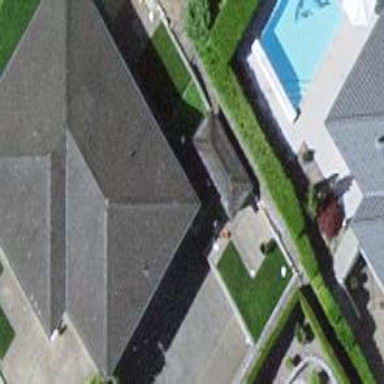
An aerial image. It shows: Simple and straightforward house.